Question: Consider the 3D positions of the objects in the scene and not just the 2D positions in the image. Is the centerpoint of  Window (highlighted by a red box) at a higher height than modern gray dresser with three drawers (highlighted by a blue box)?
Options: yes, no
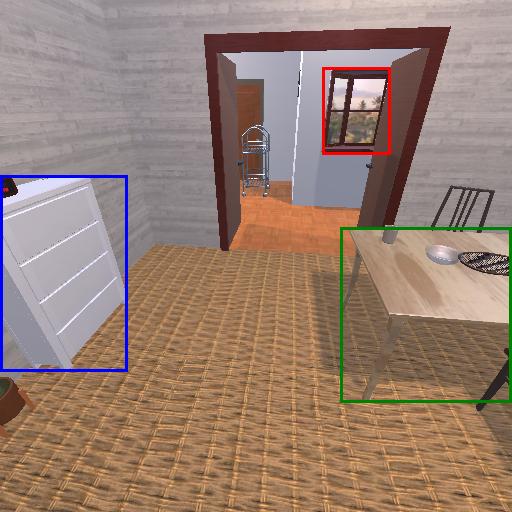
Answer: yes